Question: I am wondering if anyone can help me to plot the <URL>.
Thanks a lot.
I actually wanted to have something like this:

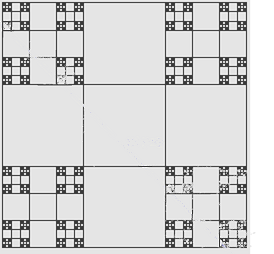
Answer: Here's a naive and probably not very optimized way of reproducing the graphics for the <URL>:
'''
cantorRule = Line[{{a_, n_}, {b_, n_}}] :>
With[{d = b - a, np = n - .1},
{Line[{{a, np}, {a + d/3, np}}], Line[{{b - d/3, np}, {b, np}}]}]
Graphics[{CapForm["Butt"], Thickness[.05],
Flatten@NestList[#/.cantorRule&, Line[{{0., 0}, {1., 0}}], 6]}]
'''

To make <URL> using the same replacement rules, we take the result at a particular level, e.g. 4:
'''
dust4=Flatten@Nest[#/.cantorRule&,Line[{{0.,0},{1.,0}}],4]/.Line[{{a_,_},{b_,_}}]:>{a,b}
'''
and take tuples of it
'''
dust4 = Transpose /@ Tuples[dust4, 2];
'''
Then we just plot the rectangles
'''
Graphics[Rectangle @@@ dust4]
'''

---
## Edit: Cantor dust + squares
Changed specs -> New, but similar, solution (still not optimized).
Set n to be a positive integer and choice any subset of 1,...,n then
'''
n = 3; choice = {1, 3};
CanDChoice = c:CanD[__]/;Length[c]===n :> CanD[c[[choice]]];
splitRange = {a_, b_} :> With[{d = (b - a + 0.)/n},
CanD@@NestList[# + d &, {a, a + d}, n - 1]];
cantLevToRect[lev_]:=Rectangle@@@(Transpose/@Tuples[{lev}/.CanD->Sequence,2])
dust = NestList[# /. CanDChoice /. splitRange &, {0, 1}, 4] // Rest;
Graphics[{FaceForm[LightGray], EdgeForm[Black],
Table[cantLevToRect[lev], {lev, Most@dust}],
FaceForm[Black], cantLevToRect[Last@dust /. CanDChoice]}]
'''

Here's the graphics for
'''
n = 7; choice = {1, 2, 4, 6, 7};
dust = NestList[# /. CanDChoice /. splitRange &, {0, 1}, 2] // Rest;
'''
and everything else the same: